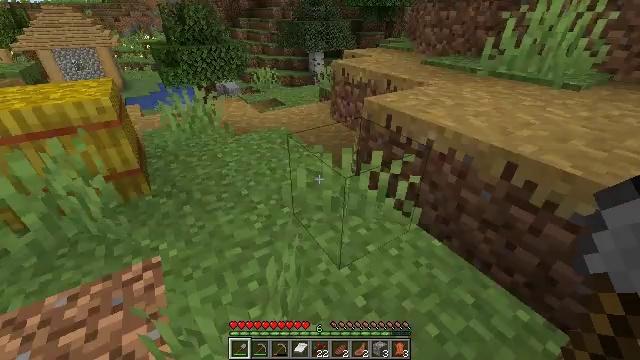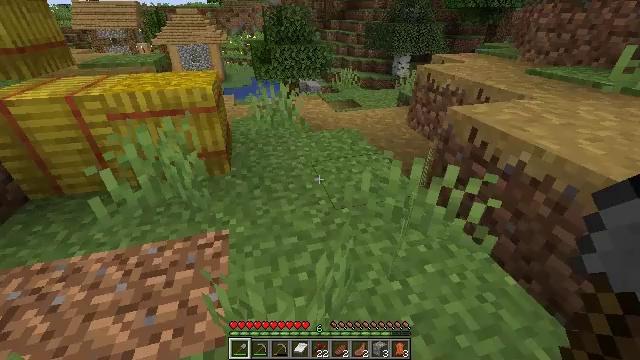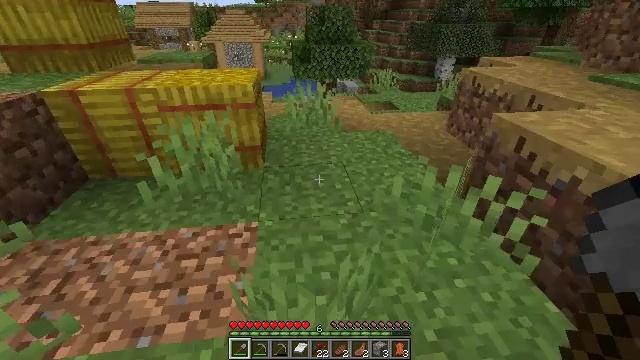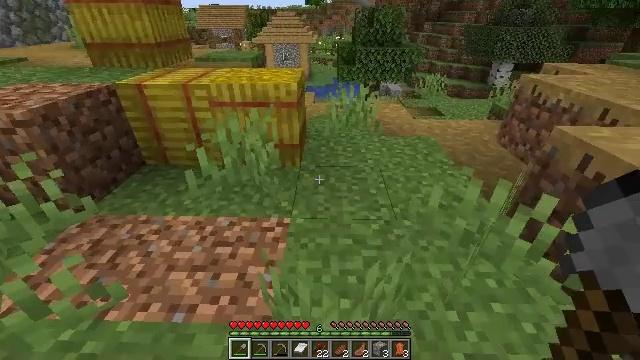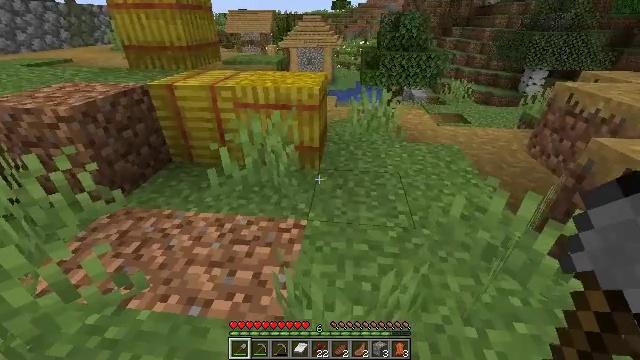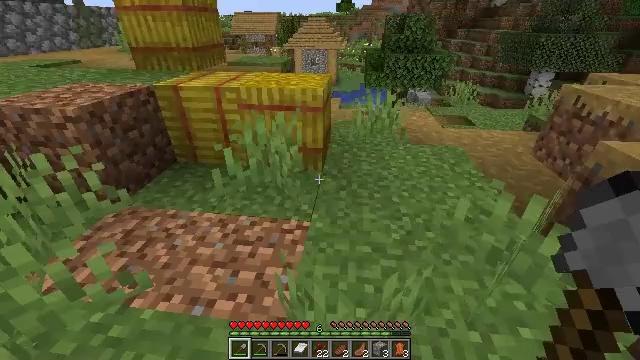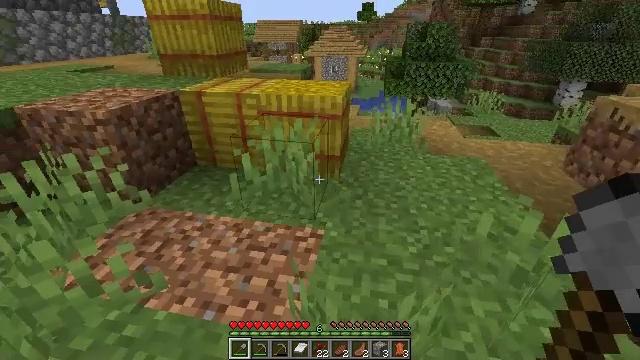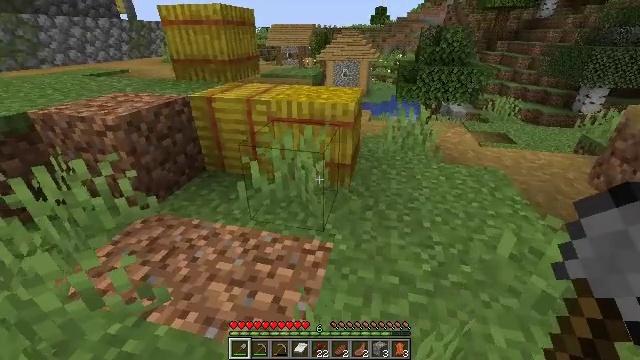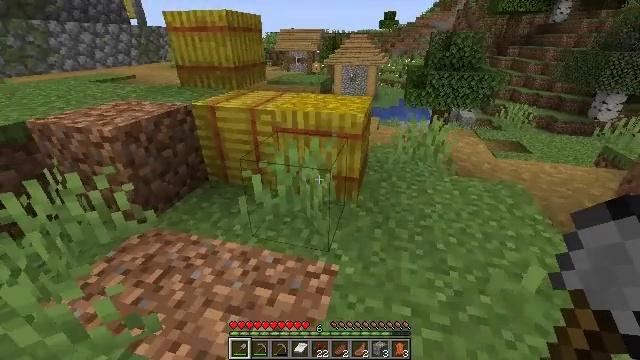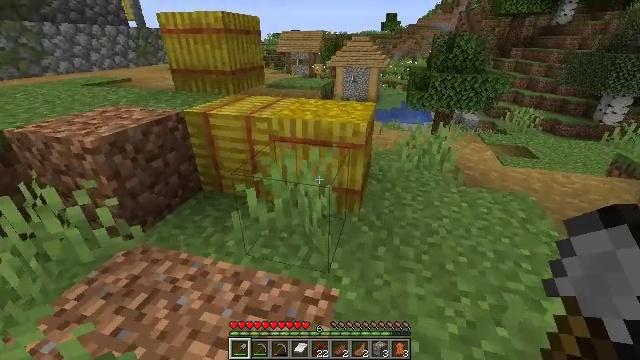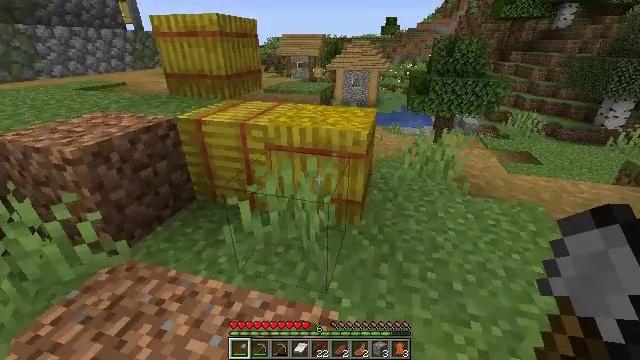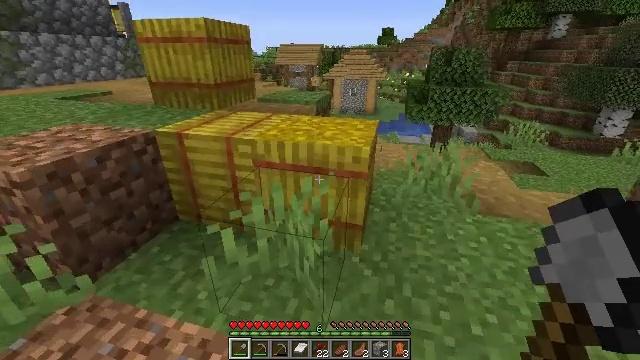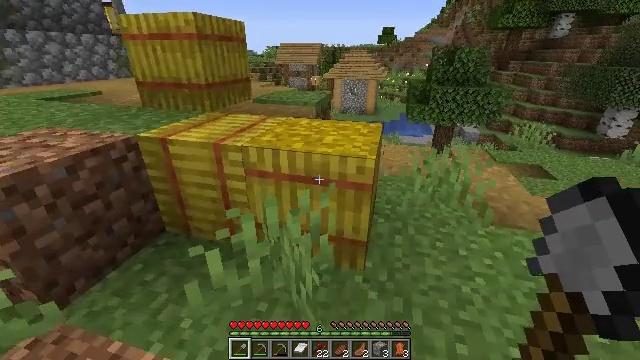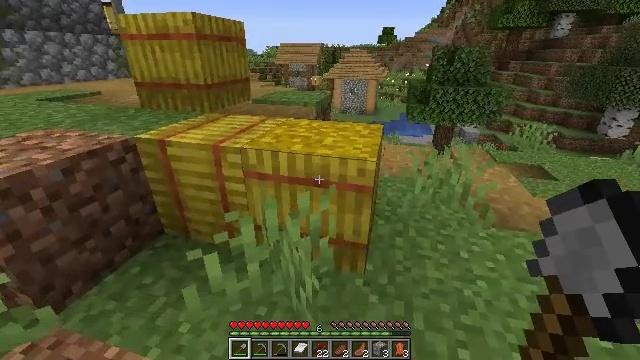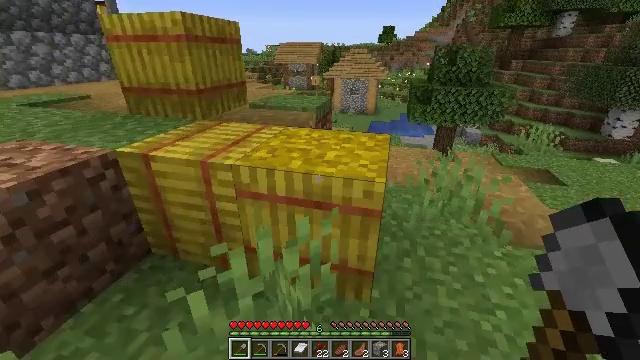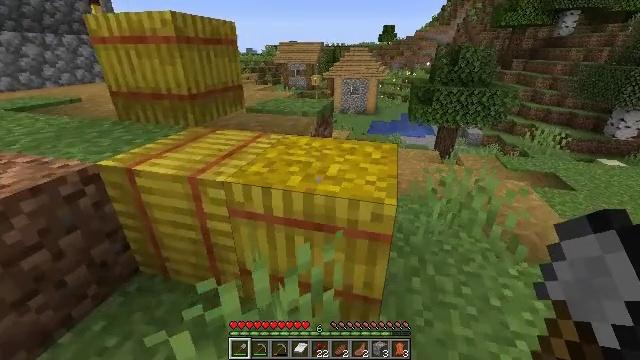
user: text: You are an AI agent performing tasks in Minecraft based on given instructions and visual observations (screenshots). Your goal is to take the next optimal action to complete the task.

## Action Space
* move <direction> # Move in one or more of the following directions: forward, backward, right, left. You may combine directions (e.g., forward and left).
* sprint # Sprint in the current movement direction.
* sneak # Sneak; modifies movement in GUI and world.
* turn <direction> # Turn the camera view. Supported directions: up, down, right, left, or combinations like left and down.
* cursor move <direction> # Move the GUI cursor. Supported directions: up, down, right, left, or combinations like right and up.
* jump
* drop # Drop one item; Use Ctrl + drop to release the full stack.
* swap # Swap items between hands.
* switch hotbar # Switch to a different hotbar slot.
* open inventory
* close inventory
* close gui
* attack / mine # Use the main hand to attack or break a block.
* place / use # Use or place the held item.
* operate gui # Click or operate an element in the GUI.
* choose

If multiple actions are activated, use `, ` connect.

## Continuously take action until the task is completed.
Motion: motion action
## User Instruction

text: Mine a hay block from the field.
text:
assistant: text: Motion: turn left
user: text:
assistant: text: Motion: turn left
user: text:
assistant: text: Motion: turn left
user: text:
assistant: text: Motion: turn left
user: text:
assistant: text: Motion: no_op
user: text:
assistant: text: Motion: move forward, turn left and up
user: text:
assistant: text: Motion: move forward, turn left
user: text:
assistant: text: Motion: move forward, turn left
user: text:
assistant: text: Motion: move forward
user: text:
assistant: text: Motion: move forward
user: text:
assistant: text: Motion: move forward, turn up
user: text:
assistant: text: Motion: move forward
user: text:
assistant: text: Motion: move forward
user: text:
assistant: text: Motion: move forward
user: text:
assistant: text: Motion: move forward
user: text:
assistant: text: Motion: no_op
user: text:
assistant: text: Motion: no_op
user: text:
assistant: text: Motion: no_op
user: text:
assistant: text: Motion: no_op
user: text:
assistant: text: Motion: no_op
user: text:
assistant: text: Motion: attack / mine
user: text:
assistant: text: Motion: attack / mine
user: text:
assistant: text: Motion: attack / mine
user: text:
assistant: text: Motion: attack / mine
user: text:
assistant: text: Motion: attack / mine
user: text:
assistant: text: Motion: attack / mine
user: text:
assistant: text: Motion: attack / mine
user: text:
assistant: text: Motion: attack / mine
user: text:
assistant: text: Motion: attack / mine
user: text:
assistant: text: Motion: attack / mine